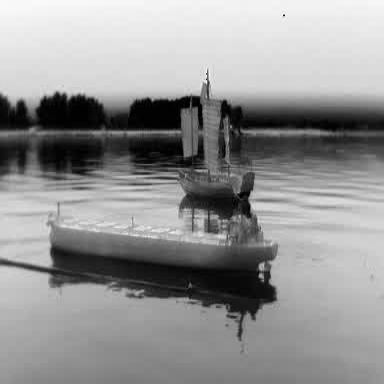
There are two objects shown in the infrared image, including a sailboat, and a liner.